Interaction volume radius: 5 \u00c5
Interaction volume height: 15 \u00c5
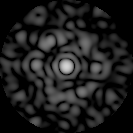
Disorder parameter: 0.7916